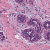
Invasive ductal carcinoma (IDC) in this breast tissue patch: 0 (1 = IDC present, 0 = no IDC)